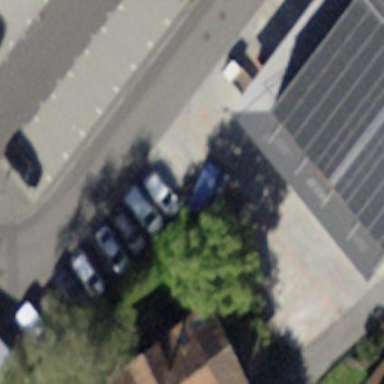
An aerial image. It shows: Street-side parking area.